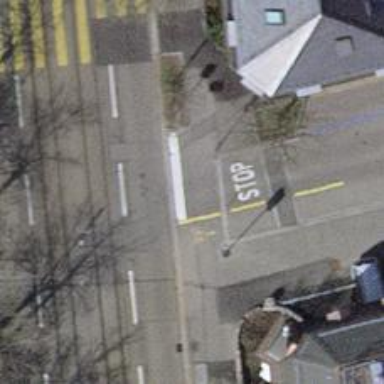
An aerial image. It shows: Unmarked crossing with traffic calming table.